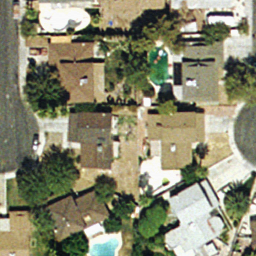
Label: residential